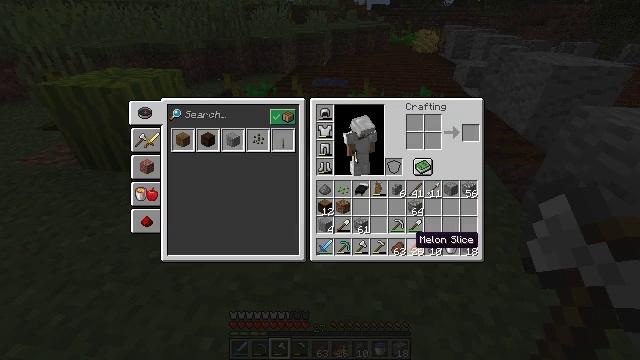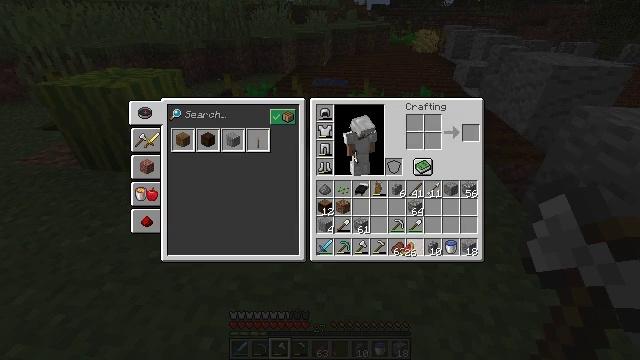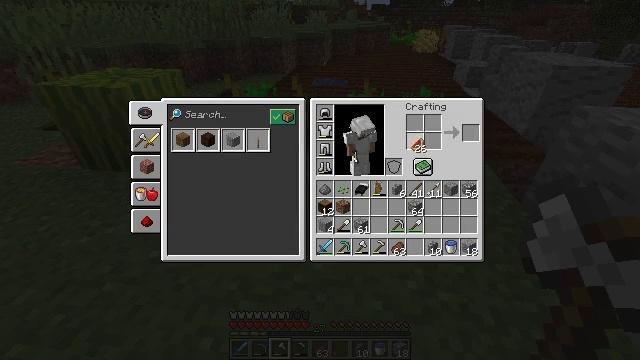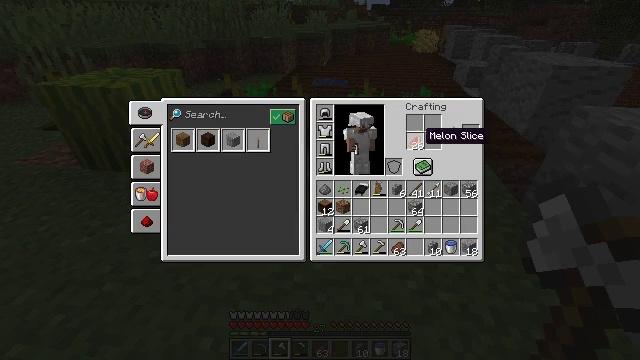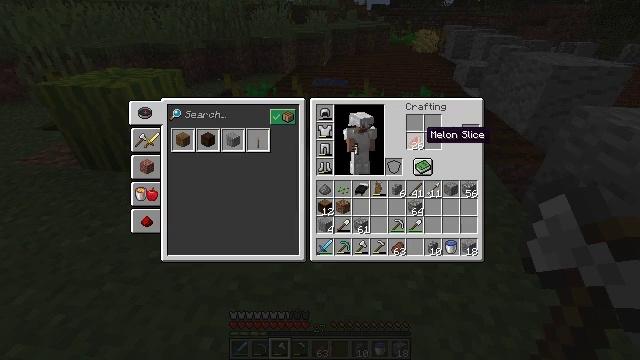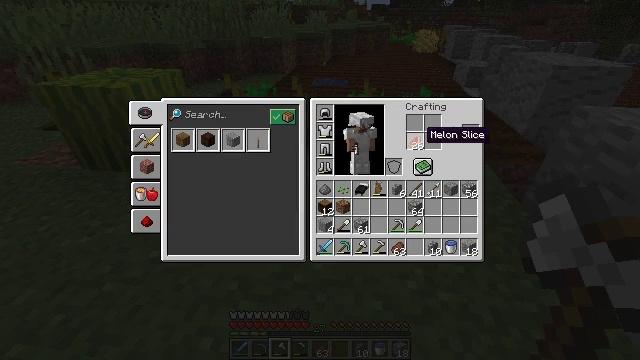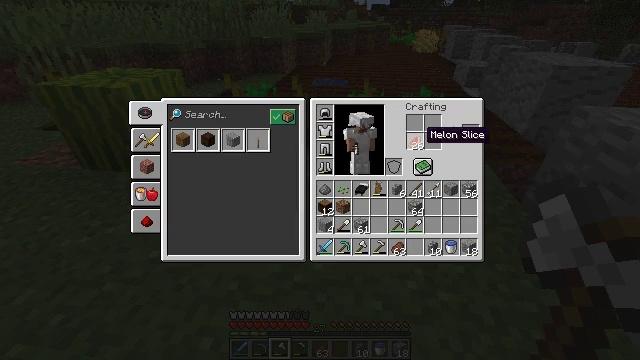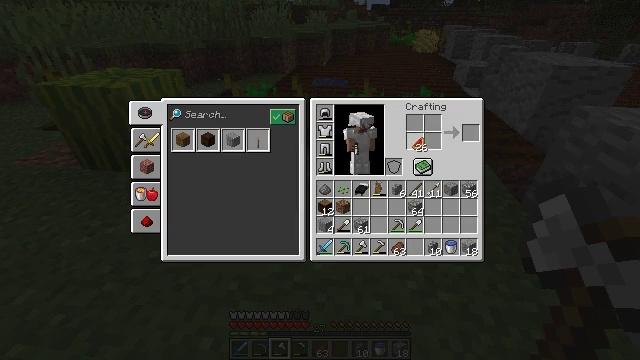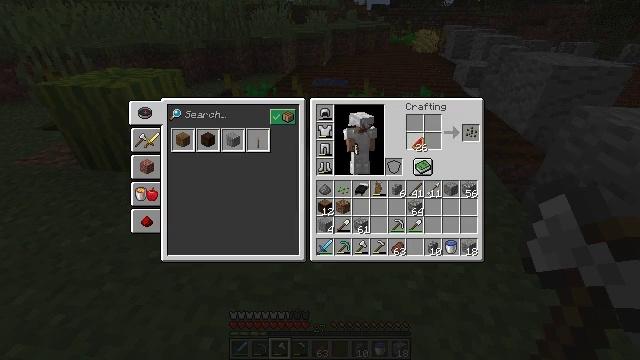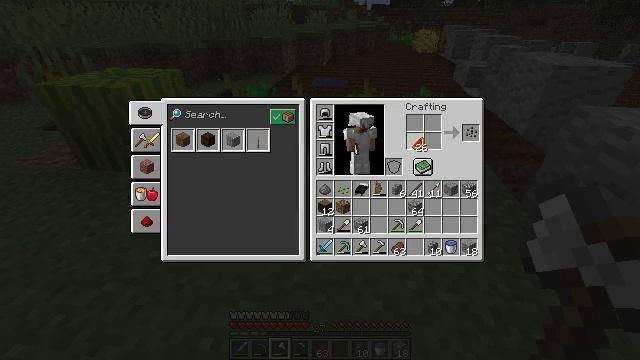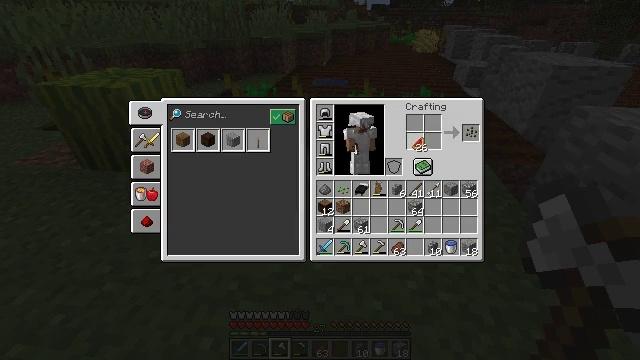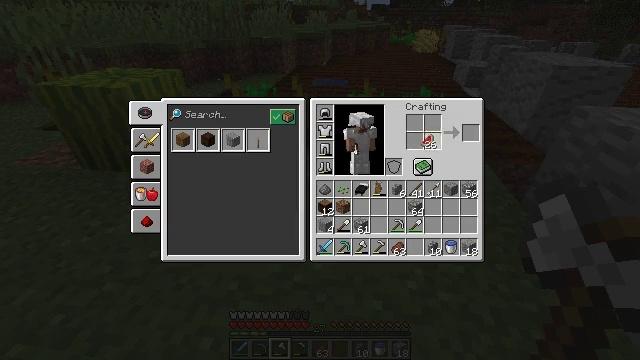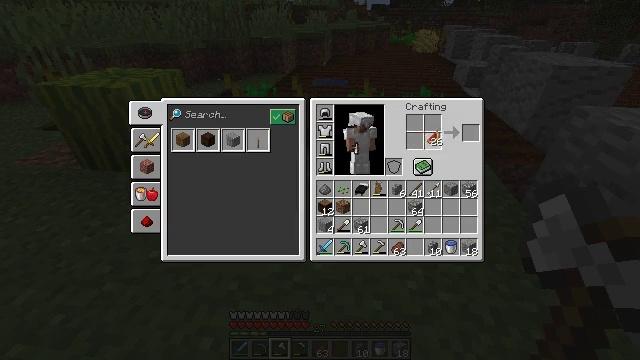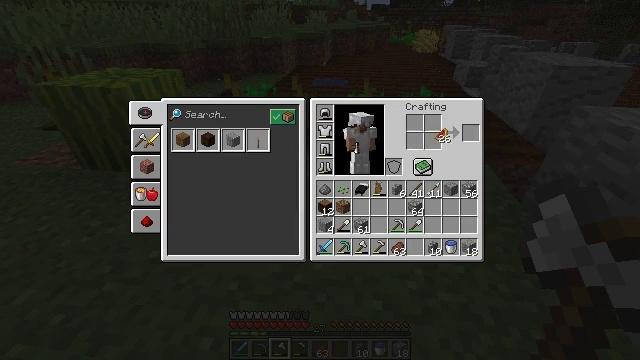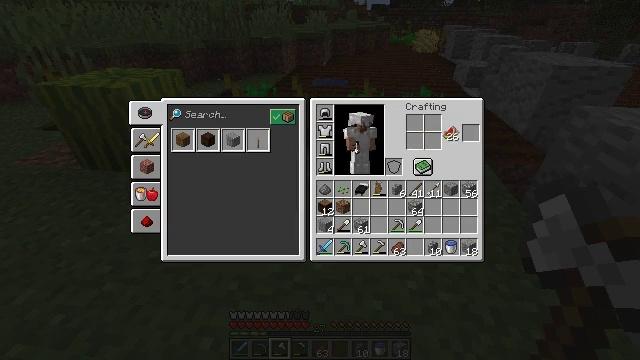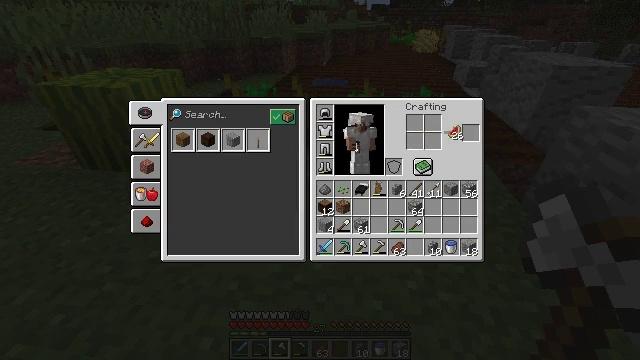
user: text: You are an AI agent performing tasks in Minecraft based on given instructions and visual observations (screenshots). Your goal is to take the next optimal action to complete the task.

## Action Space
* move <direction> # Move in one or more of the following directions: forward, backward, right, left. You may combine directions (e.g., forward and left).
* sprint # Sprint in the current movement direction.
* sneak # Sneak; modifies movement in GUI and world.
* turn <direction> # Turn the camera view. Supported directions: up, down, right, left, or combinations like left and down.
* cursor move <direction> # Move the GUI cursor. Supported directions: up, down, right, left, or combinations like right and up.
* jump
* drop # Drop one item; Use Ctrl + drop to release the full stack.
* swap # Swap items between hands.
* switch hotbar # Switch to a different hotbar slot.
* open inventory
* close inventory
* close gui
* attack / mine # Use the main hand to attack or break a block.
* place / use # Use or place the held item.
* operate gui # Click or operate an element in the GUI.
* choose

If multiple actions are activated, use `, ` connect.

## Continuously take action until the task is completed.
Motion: motion action
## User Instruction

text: Produce melon seeds from melon slices at the crafting table.
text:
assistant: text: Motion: attack / mine
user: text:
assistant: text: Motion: turn right and up, attack / mine
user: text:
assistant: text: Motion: no_op
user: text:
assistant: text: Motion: no_op
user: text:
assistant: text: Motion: no_op
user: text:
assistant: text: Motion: no_op
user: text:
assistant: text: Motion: attack / mine
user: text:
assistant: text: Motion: attack / mine
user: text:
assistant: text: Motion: no_op
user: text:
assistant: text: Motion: no_op
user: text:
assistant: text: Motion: turn right
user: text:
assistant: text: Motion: no_op
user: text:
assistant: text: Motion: turn right
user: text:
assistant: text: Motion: turn right
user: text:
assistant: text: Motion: no_op
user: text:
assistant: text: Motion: no_op
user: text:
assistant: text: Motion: no_op
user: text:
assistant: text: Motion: turn left
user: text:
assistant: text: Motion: no_op
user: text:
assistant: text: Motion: no_op
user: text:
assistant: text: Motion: attack / mine
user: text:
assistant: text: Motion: attack / mine
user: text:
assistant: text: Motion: no_op
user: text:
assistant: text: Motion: no_op
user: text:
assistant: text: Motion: no_op
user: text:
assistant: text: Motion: no_op
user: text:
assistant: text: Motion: no_op
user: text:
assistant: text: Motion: no_op
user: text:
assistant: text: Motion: no_op
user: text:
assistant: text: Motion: sneak